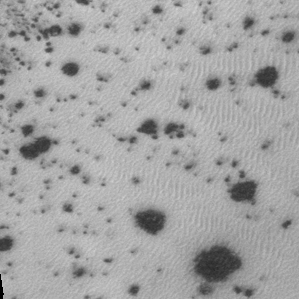
Label: frost